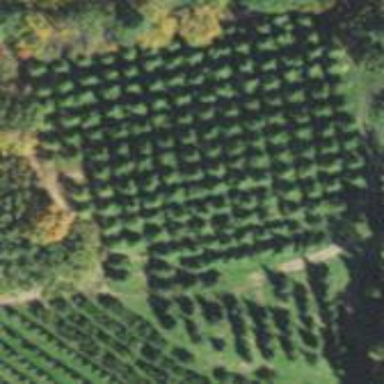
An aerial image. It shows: Orchard.